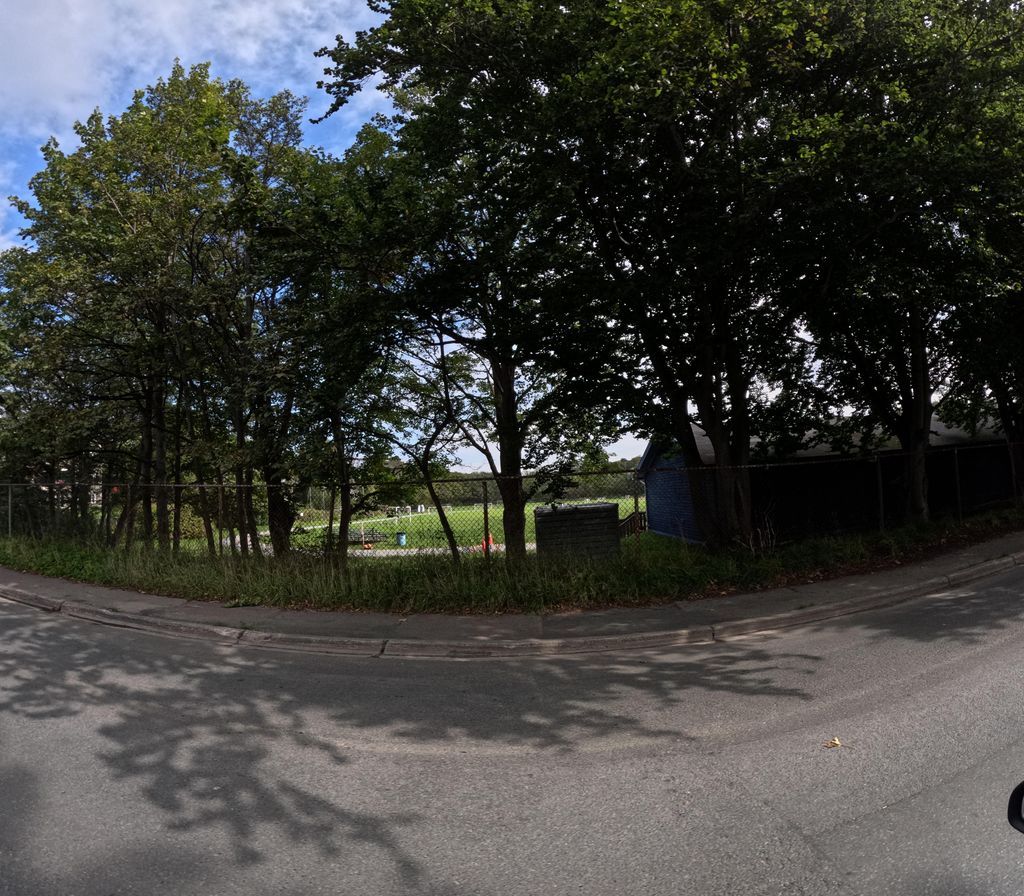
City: st_johns